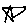
Label: star